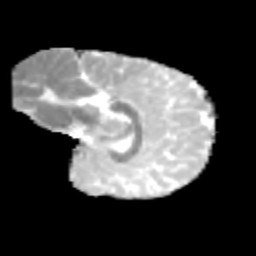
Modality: MD
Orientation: sagittal
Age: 9
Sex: female
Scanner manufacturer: siemens
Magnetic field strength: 3 T
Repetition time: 3.8 s
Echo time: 0.07 s